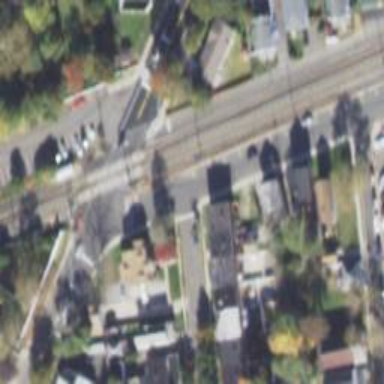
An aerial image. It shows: Crossing for the railway.